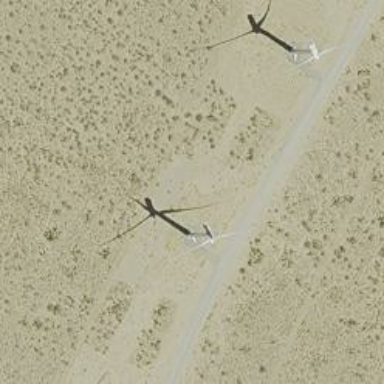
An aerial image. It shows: Wind power generator with horizontal axis wind turbine manufactured by Vestas.